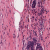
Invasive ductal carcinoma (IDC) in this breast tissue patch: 0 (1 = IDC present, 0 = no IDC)